Interaction volume radius: 5 \u00c5
Interaction volume height: 10 \u00c5
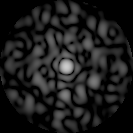
Disorder parameter: 0.8902